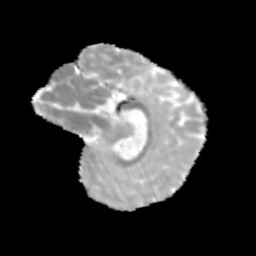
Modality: MD
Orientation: sagittal
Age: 9
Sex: male
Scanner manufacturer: siemens
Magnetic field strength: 3 T
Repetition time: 3.8 s
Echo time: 0.07 s